Question: This is the code I have that HTML Validator is giving me an error on:
'''
<input type="text" id="search" name="keywords" />
<input type="submit" value="Search" name="Submit" />
'''
(<URL>:

This is the error message I am receiving:
> The mentioned element is not allowed to appear in the context in which you've placed it; the other mentioned elements are the only ones that are both allowed there and can contain the element mentioned. This might mean that you need a containing element, or possibly that you've forgotten to close a previous element.There are 2 types of elements in the body of a HTML file, inline and block elements. One possible cause for this message is that you have attempted to put a block-level element (such as "<p>" or "<table>") inside an inline element (such as "<a>", "<span>", or "<font>").In the following sample, the <font> tag is an inline tag which can only contain other inline tags. But the <p> tag is a block tag. So a <p> tag can not be contained in a <font> tag.
This is the block of html that it is from:
'''
<li>
<form method="post" action="http://site.com/" >
<div class='hiddenFields'>
<input type="hidden" name="ACT" value="19" />
<input type="hidden" name="XID" value="90ee0994104d8ba87b6ef9b43e998fc8c89e0d9f" />
<input type="hidden" name="RP" value="search/results" />
<input type="hidden" name="NRP" value="" />
<input type="hidden" name="RES" value="" />
<input type="hidden" name="status" value="" />
<input type="hidden" name="weblog" value="forms|alumni_distinguished|housing_faq|international_faq" />
<input type="hidden" name="search_in" value="everywhere" />
<input type="hidden" name="where" value="all" />
<input type="hidden" name="site_id" value="1" />
</div>
<input type="text" id="search" name="keywords" /> <input type="submit" value="Search" name="Submit" />
</form>
</li>
'''
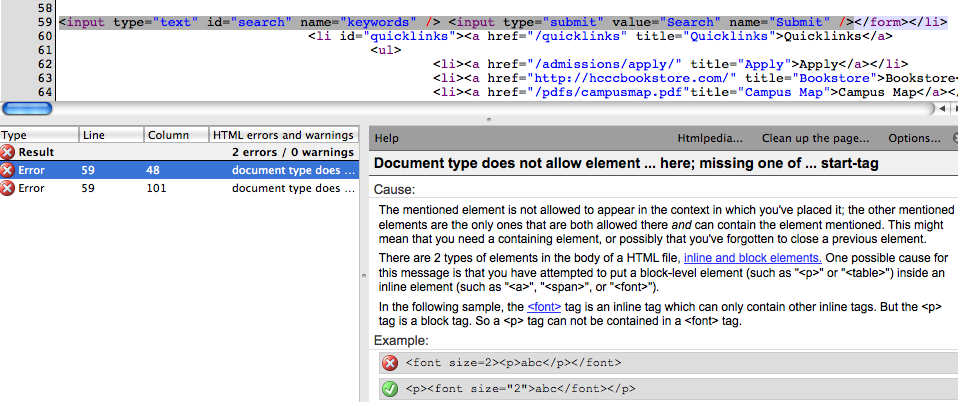
Answer: In HTML4 / XHTML1, you can't put inline content directly into a 'form' element. HTML5, on the other hand, lifts that requirement.
Thus, if the validation error bothers you (there are worse things...), add a 'p' or 'div' element around the last two 'input's.